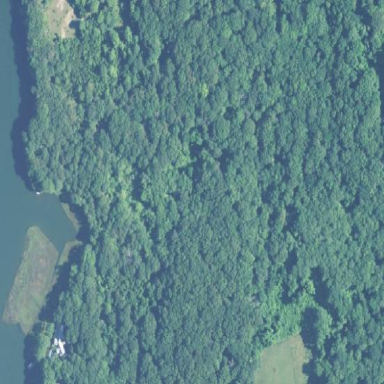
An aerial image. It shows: Nature reserve located within forest area.